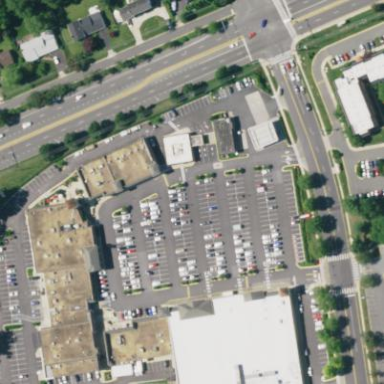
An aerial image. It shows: Retail area.